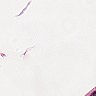
Metastatic tissue present: no